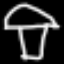
Label: mushroom